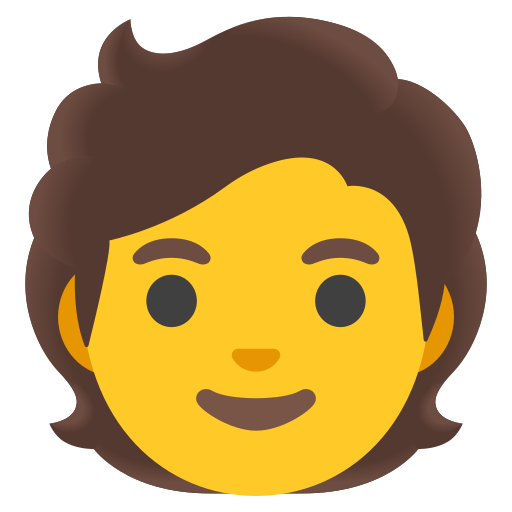
Emoji: 🧑